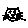
Label: cat